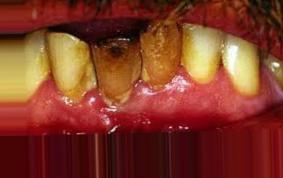
Condition: Tooth Discoloration